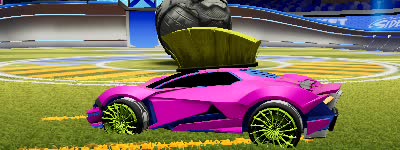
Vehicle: werewolf